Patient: sex F, age 40
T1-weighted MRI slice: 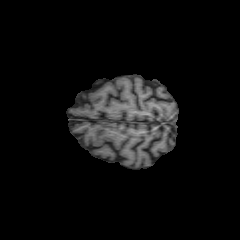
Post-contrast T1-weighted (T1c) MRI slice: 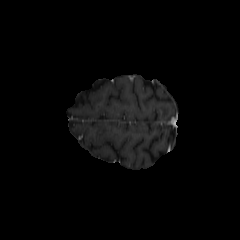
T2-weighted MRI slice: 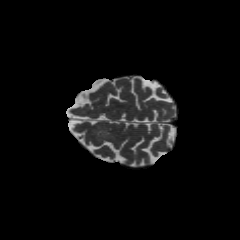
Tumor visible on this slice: yes
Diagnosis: Astrocytoma, IDH-mutant
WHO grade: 2